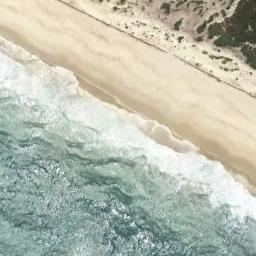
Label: beach